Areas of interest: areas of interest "Nanning Shuanghui Food Co., Ltd."
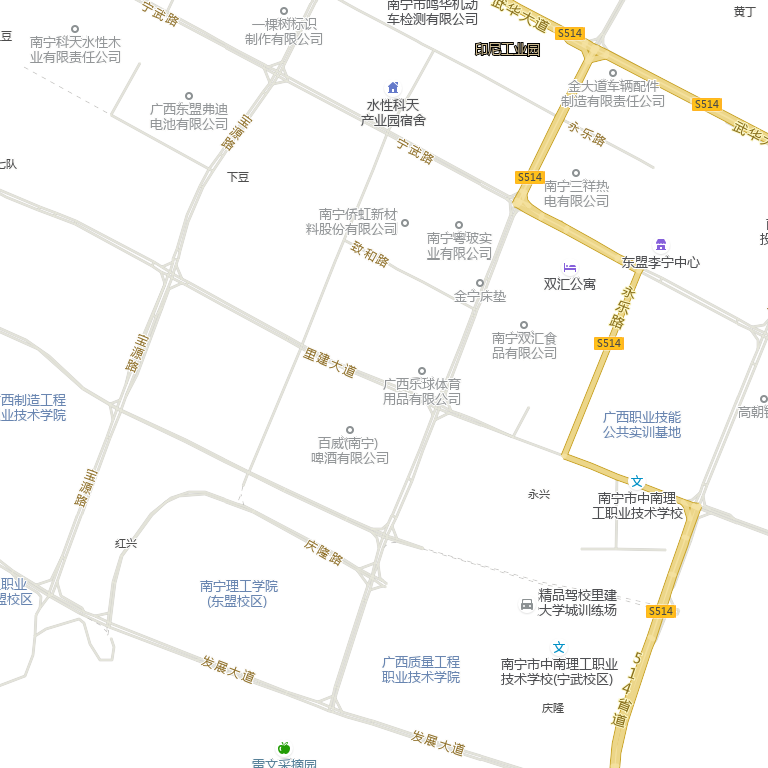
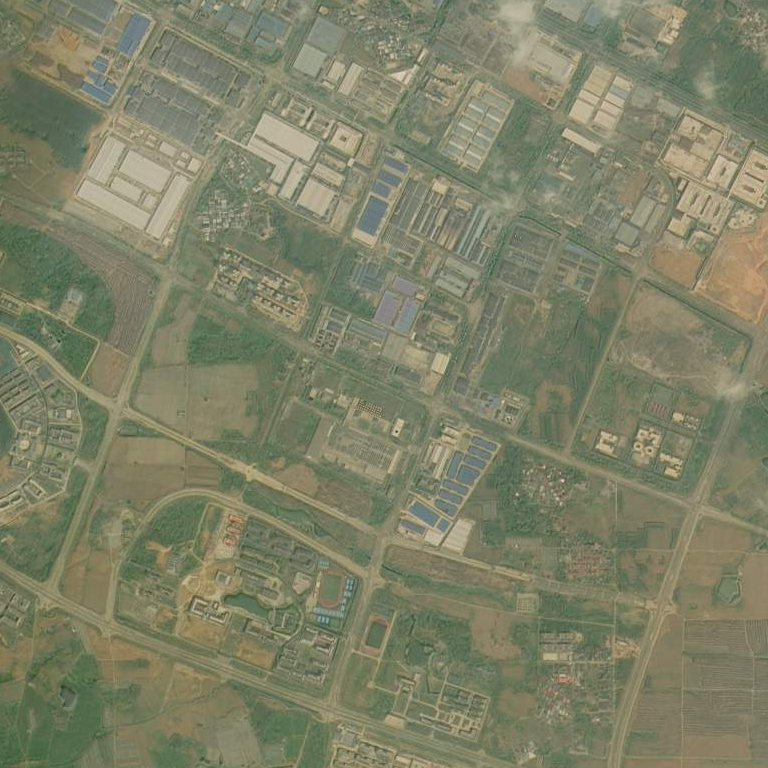